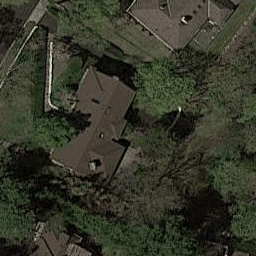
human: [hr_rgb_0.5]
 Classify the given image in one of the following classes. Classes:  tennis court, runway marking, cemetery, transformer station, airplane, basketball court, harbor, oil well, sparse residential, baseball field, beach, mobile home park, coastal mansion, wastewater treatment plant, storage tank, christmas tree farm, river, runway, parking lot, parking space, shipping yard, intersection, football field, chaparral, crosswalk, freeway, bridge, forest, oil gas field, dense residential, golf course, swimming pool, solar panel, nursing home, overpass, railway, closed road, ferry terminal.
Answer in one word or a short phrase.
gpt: sparse residential